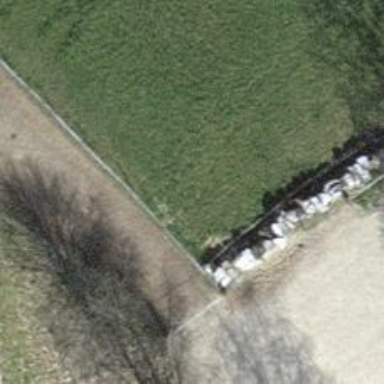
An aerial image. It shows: Fence.